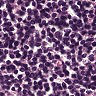
Metastatic tissue present: no